Interaction volume radius: 5 \u00c5
Interaction volume height: 10 \u00c5
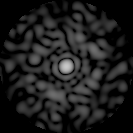
Disorder parameter: 0.7966